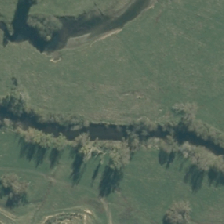
Land cover: high_producing_grassland